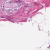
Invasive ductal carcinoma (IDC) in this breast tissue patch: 0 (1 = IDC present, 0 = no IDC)